Question: i really need your help with a CSS-Layout. I tried a few time, however i've no chance (and actually no idea how) to solve it. Moreover I don't even know if it's possible the way I want it!

The #mainContent should always be centered horizontally in the browserwindow. It should be 1024px in width and a 100% of the windowheight. Now the difficult part. I need two divs, one on the left side, one on the right side of the #mainContent. Both should be 100% in height, but should ALWAYS have the rest of the browserwindow. If the browserwindow has only 1024px in width #navLeft and #navRight are invisible.
Is that even possible, if so, HOW?
thank you
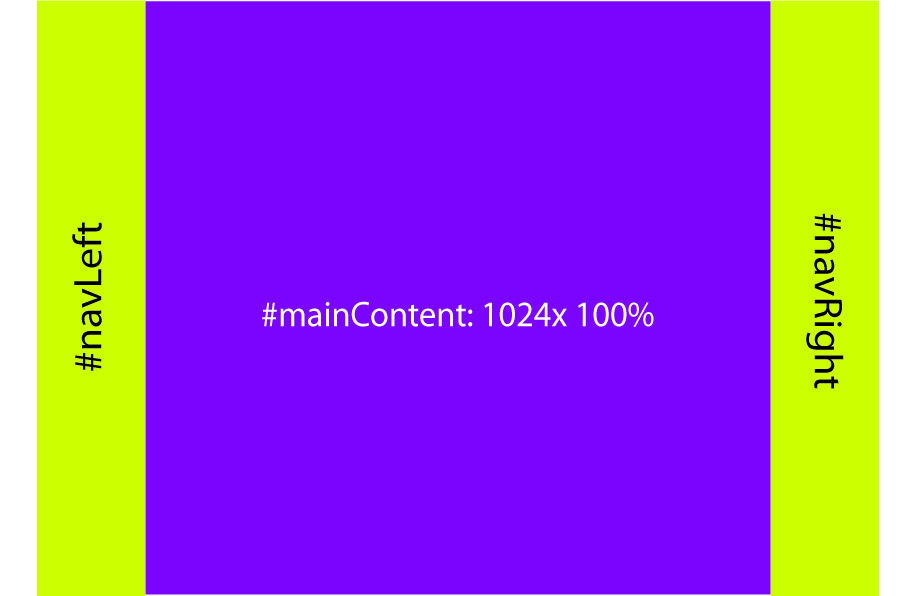
Answer: 1024 is a poor choice of widths. Monitors with 1024 x 768 resolution will ALWAYS get vertical scroll bars. 960px wide is the common choice.
You put the whole thing in a wrapper DIV:
'''
#wrapper {
margin-left:auto;
margin-right:auto;
width:960px;
}
'''
Inside you have three DIVS, floated-left with specified widths.
Controlling the visibility, based on the user's browser width needs to be done via JavaScript. CSS alone cannot do this.
<URL> explains how, and it's something I never knew you could do.